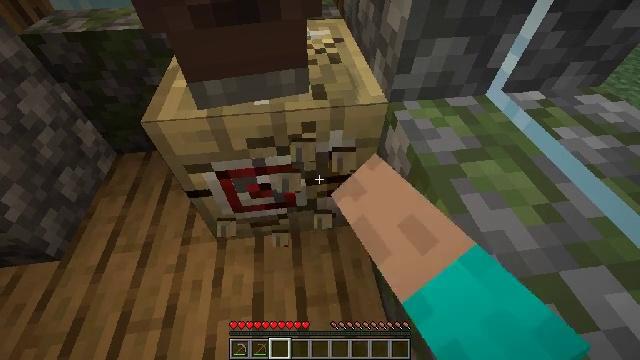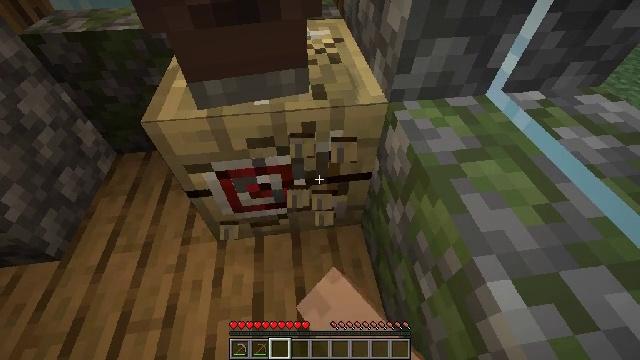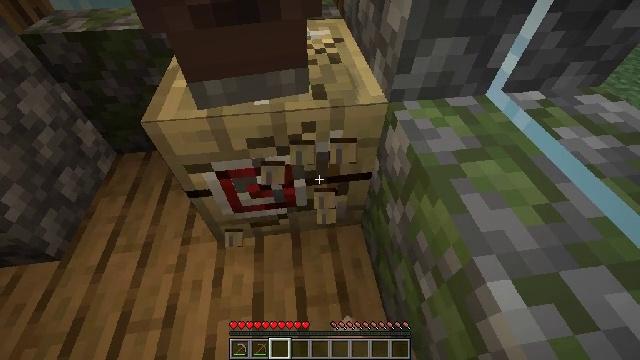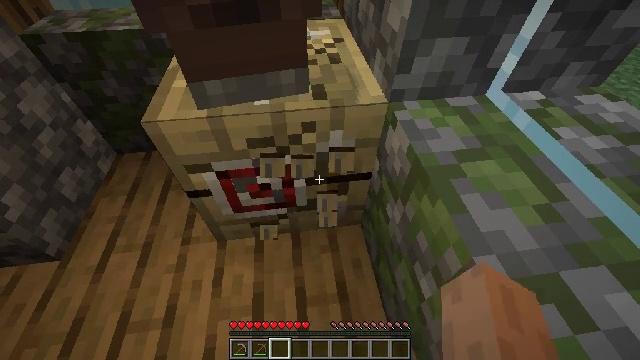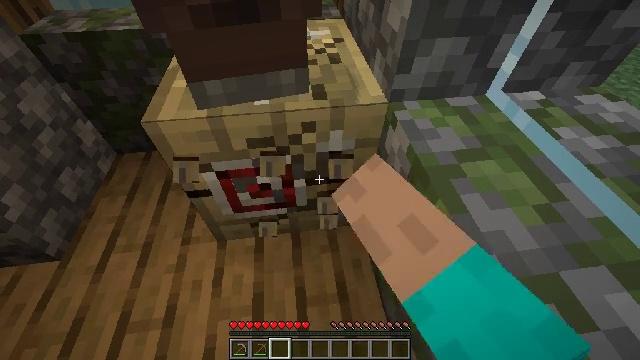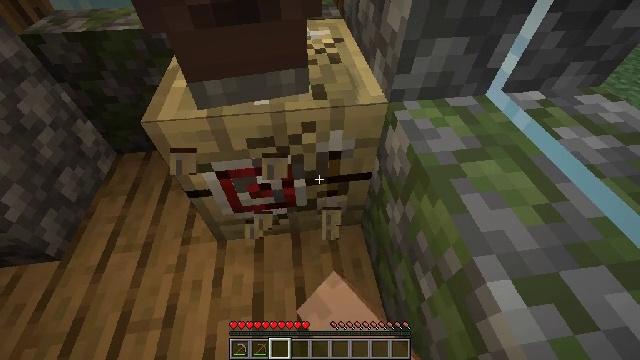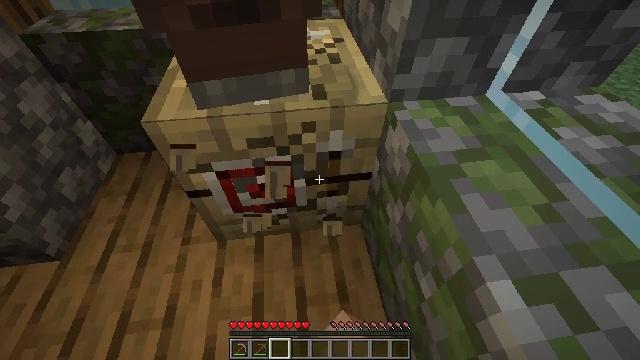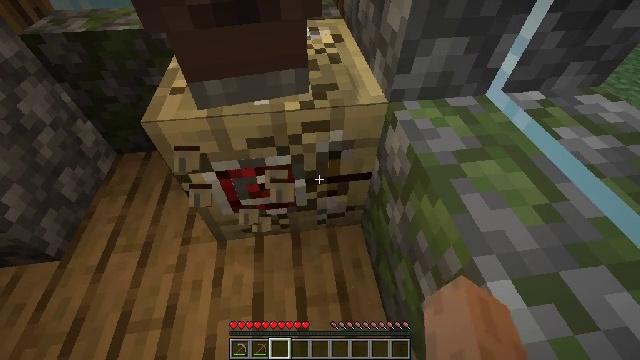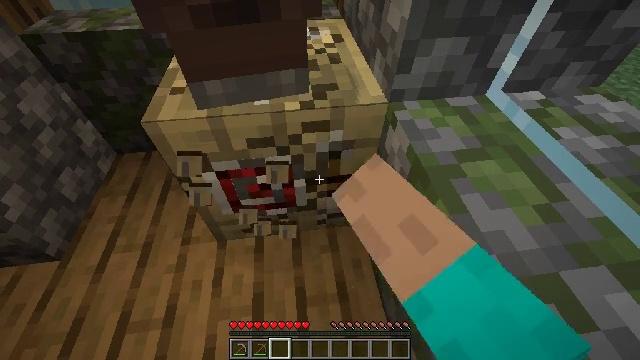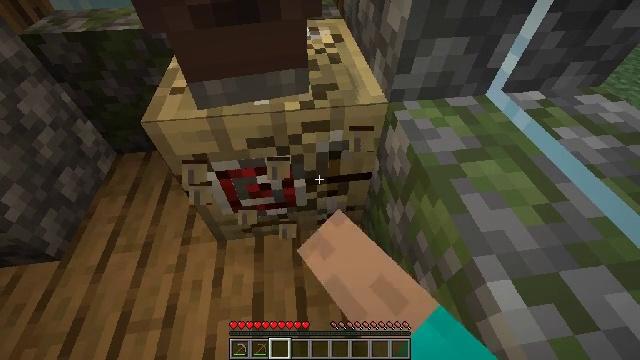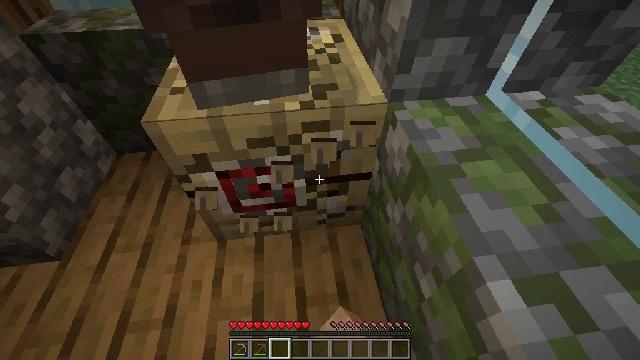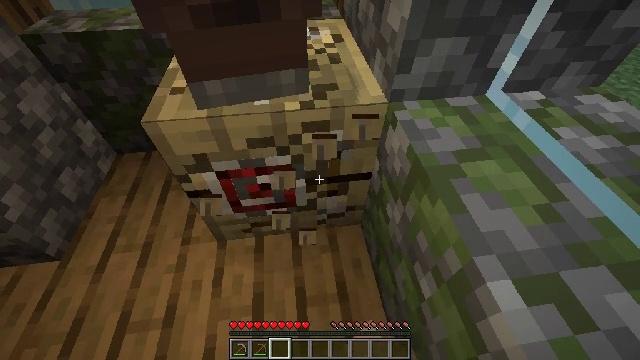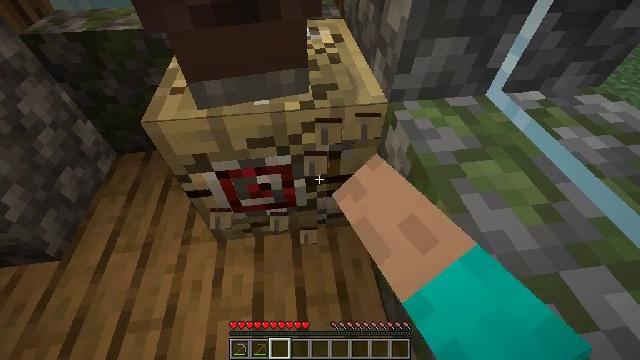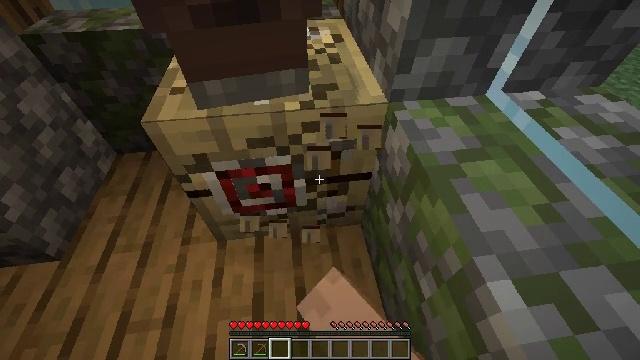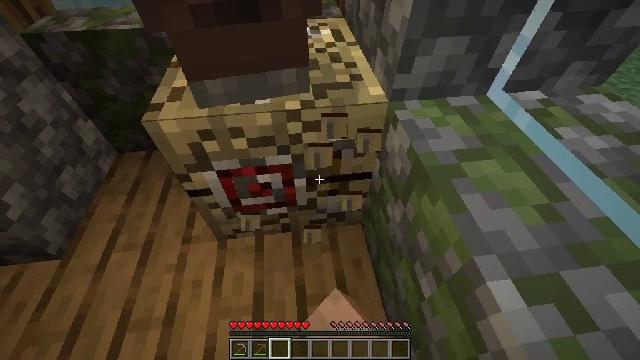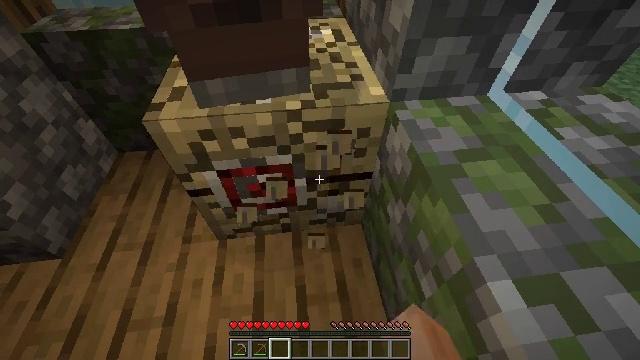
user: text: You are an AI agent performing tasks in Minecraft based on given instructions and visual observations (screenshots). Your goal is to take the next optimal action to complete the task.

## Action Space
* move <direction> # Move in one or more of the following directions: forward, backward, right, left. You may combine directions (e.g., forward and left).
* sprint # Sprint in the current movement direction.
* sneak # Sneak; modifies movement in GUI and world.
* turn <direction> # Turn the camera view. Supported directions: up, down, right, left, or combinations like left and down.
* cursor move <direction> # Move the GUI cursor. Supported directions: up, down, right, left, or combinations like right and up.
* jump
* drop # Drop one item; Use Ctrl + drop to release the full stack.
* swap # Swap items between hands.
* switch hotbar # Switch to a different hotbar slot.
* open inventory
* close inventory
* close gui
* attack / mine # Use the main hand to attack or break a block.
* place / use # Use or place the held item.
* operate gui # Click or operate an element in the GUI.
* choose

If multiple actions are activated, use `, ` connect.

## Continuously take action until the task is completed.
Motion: motion action
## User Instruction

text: Recycle the fletching table.
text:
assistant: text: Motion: attack / mine
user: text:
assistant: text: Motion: attack / mine
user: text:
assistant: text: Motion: attack / mine
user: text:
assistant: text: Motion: attack / mine
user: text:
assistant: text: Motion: attack / mine
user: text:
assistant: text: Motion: attack / mine
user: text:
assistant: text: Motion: attack / mine
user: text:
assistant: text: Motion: attack / mine
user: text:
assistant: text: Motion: attack / mine
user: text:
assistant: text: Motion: attack / mine
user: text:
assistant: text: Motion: attack / mine
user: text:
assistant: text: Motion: attack / mine
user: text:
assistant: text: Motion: attack / mine
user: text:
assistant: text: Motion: attack / mine
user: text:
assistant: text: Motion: attack / mine
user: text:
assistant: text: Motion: attack / mine
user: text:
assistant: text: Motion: attack / mine
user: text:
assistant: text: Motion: attack / mine
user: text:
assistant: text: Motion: attack / mine
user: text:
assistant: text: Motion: attack / mine
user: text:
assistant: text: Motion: attack / mine
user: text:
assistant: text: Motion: attack / mine
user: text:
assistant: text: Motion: attack / mine
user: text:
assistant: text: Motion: attack / mine
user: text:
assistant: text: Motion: attack / mine
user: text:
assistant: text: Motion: attack / mine
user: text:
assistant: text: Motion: attack / mine
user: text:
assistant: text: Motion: attack / mine